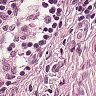
Metastatic tissue present: no